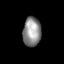
Tissue: prostate
Cell type: Myeloid cells
Senescence score: 0.769
Nuclear area (px): 525
Mean DAPI intensity: 140.672